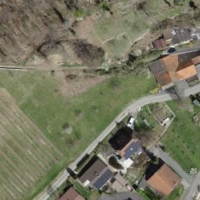
EUNIS habitat code: 40
Species observed at this site:
Anthocharis cardamines
Gonepteryx rhamni
Cardamine pratensis